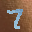
Label: 7